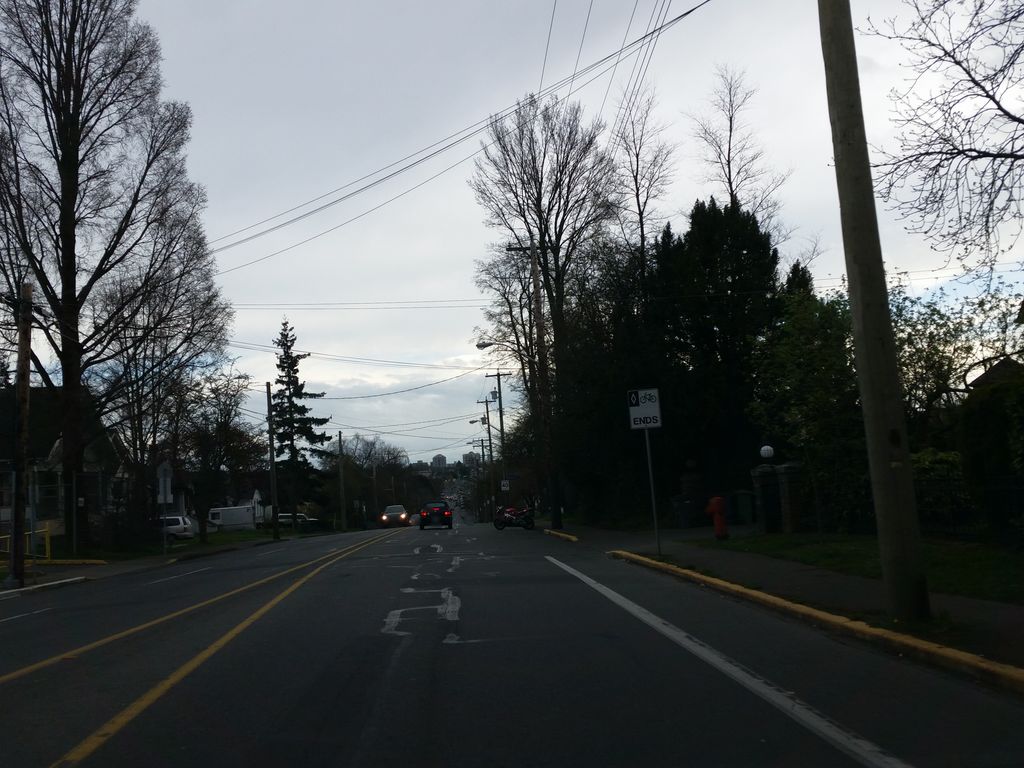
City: victoria